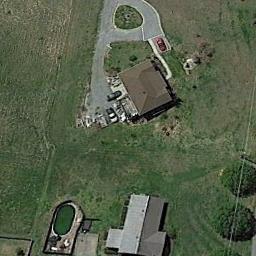
Label: residential